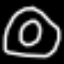
Label: donut